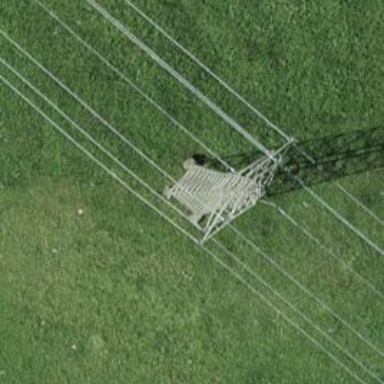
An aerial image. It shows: Power tower.